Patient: sex M, age 44
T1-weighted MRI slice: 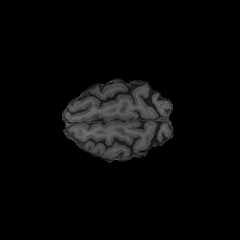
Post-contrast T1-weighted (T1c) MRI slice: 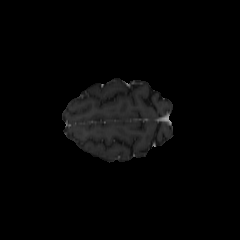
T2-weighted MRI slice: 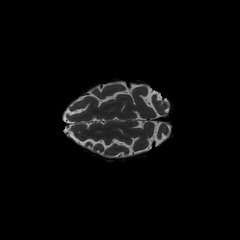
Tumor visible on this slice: no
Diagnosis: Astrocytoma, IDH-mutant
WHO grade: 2